Question: I have used the <URL> formula in Google Sheets to work out the total sum made of 7 products in each month of 2022. Screenshot of the data set and formula used in Google Sheets Formula I am using for the total per month:

However, Data Studio does not seem to accept this formula.
I want to sum the total amount of each product multiplied by the corresponding price for each month it was purchased in. I then want to use this data set in Google Data Studio to show the total amount accumulated for each month.
Google Sheets: <URL>
Google Data Studio Report: <URL>
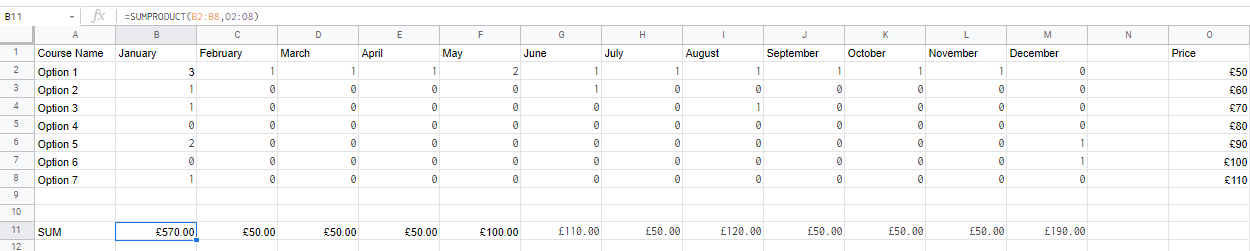
Answer: The Google Sheets needs a header also for column A.
Displaying the data in a Table in Data Studio shows:
<URL>
A sum over the column "January" adds the quantity 1 and 4 and the PS340. This gives the wrong 345. A quick solve is to apply a filter on the field "Option" and only consider the "SUM" row.
<URL>
Another way is to calculate the product by the formula
'January*Price'
Summing over this product is the standard setting.
For each column (here: 12, January to December) such a formula is needed.